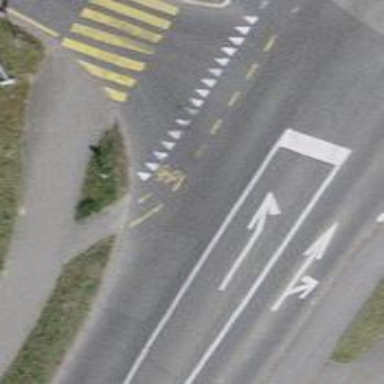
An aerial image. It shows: Asphalt cycleway.